Field crop: tomato
Growth stage: 1
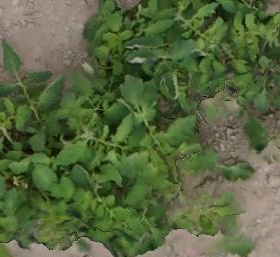
Species: tomato